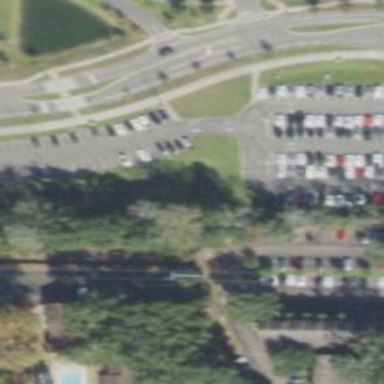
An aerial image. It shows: Parking area designed for buses as part of park and ride facility.